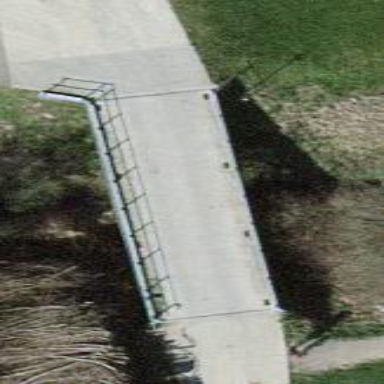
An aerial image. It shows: Man-made bridge.